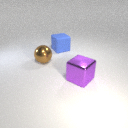
large purple metal cube to the right of large brown metal sphere